Interaction volume radius: 10 \u00c5
Interaction volume height: 10 \u00c5
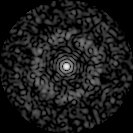
Disorder parameter: 0.8528